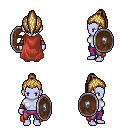
a pixel art fantasy rpg character, female body template, dark elf, purple skin, maroon cape, magenta pants, blonde long topknot hairstyle, cloth bracers, shield, four views (front, back, left, right), 2x2 character sprite sheet, small pixel art, hard edges, no anti-aliasing